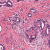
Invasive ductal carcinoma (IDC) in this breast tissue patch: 1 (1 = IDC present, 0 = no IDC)